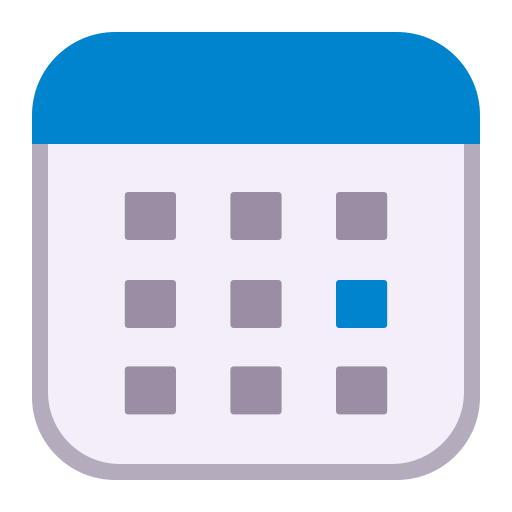
calendar flat